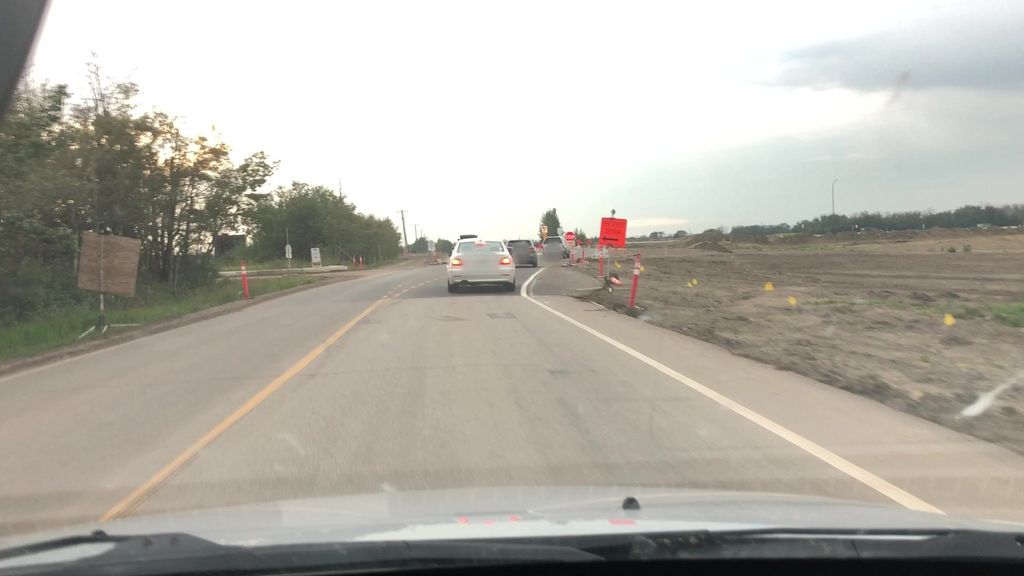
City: edmonton